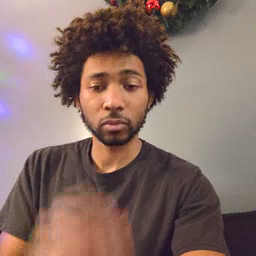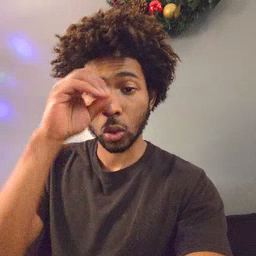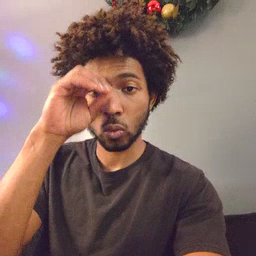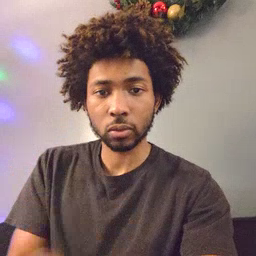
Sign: owl